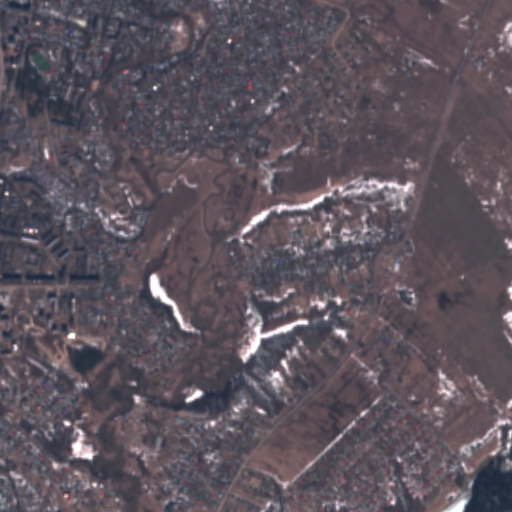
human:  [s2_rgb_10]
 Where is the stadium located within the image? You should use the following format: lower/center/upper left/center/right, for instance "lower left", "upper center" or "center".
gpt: The stadium is located in the upper left of the image.
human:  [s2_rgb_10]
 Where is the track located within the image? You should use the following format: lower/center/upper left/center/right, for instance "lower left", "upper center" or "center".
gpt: The track is located in the upper left of the image.
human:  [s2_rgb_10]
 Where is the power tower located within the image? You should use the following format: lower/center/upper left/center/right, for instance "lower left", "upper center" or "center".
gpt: There is no power tower in the image.